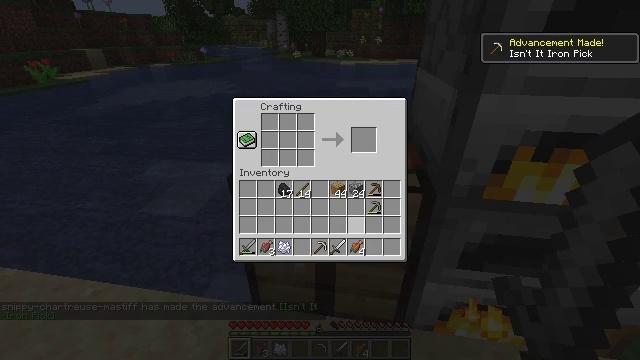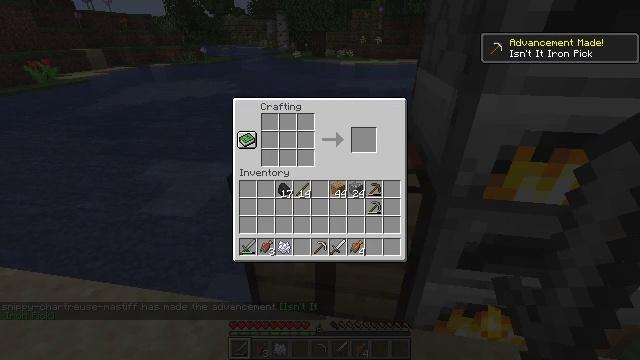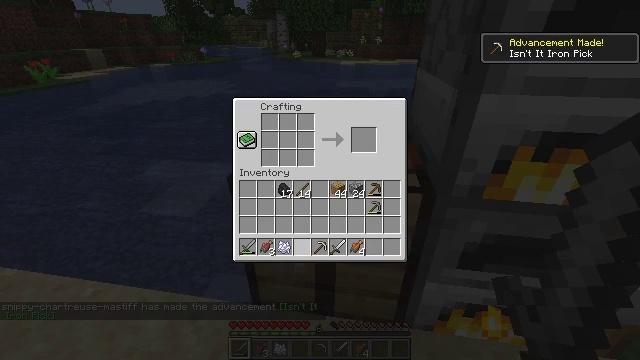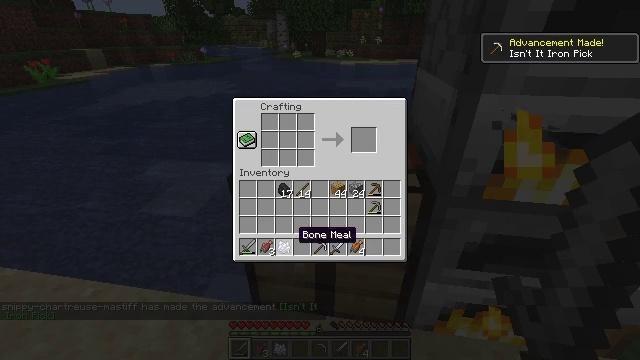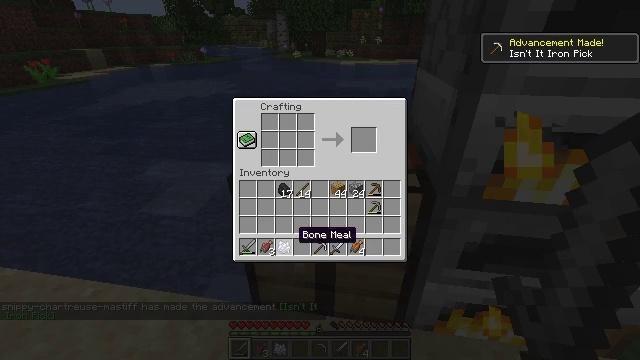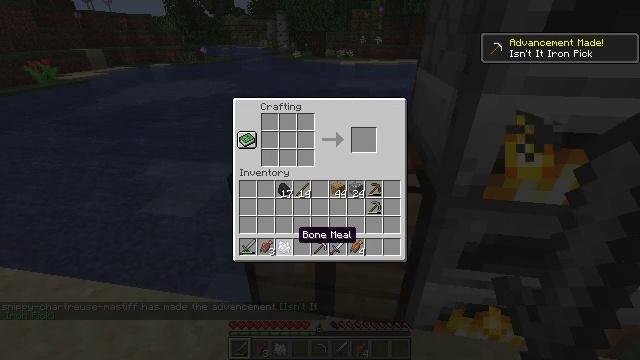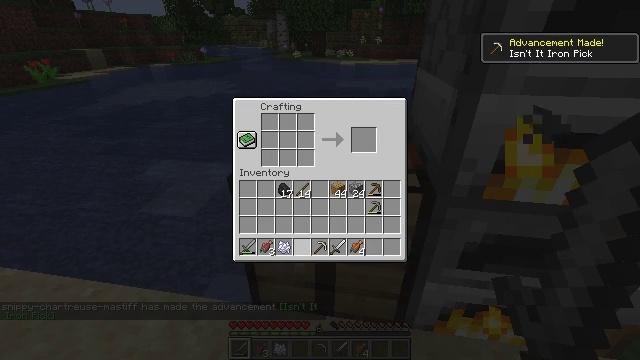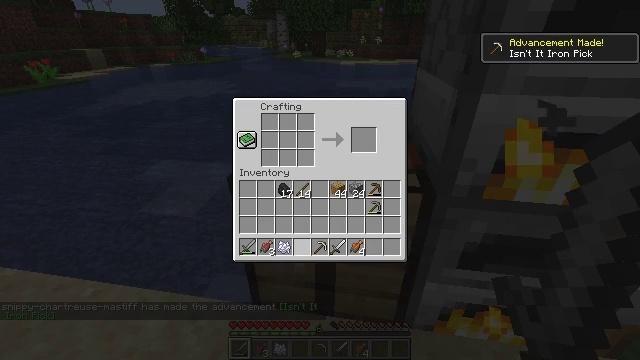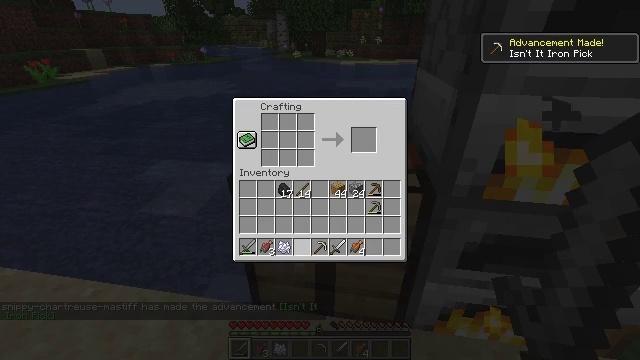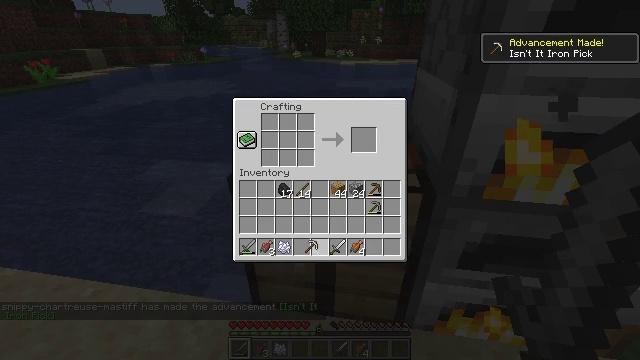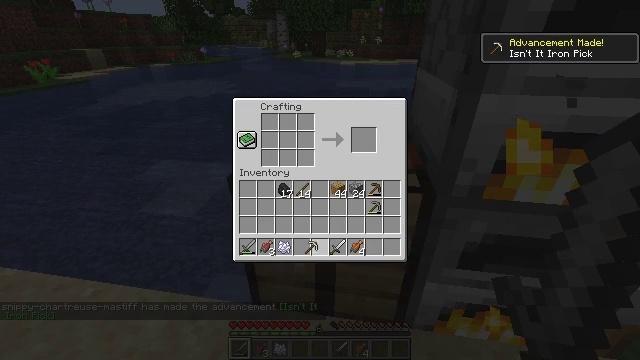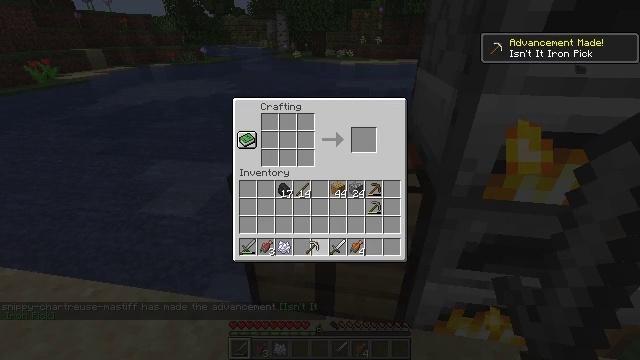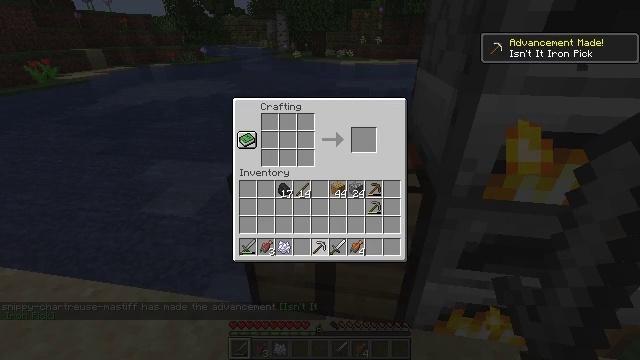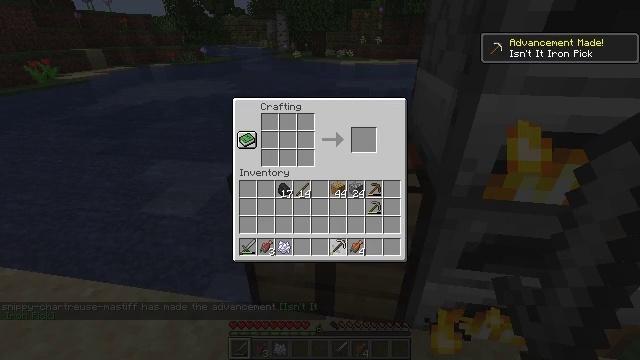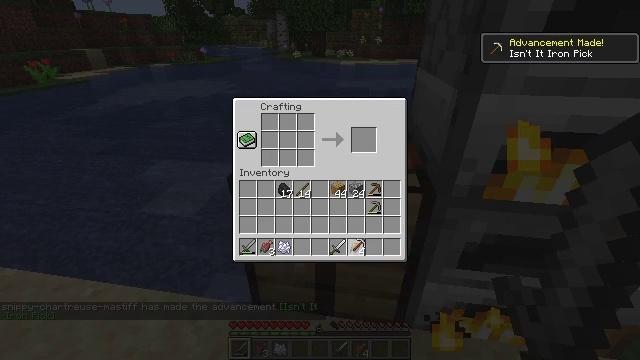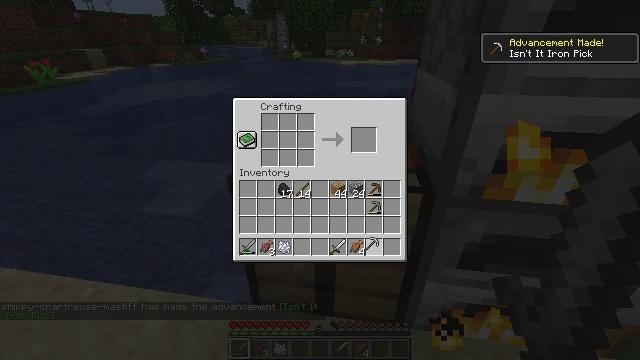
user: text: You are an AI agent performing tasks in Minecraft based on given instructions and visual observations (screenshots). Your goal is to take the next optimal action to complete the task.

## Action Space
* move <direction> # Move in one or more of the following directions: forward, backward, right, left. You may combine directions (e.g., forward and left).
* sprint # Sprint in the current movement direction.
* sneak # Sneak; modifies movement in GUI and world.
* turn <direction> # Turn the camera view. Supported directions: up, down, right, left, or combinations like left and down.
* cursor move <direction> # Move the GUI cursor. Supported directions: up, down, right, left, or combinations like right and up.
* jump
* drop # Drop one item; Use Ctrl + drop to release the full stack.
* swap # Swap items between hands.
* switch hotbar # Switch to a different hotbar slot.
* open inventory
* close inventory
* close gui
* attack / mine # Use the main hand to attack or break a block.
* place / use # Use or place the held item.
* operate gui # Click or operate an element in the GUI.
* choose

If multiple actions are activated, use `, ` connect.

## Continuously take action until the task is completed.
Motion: motion action
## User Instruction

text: Hunt fish.
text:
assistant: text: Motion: cursor move left and down
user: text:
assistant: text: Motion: cursor move left
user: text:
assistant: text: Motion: cursor move left
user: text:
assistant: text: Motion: no_op
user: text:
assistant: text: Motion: no_op
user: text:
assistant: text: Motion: no_op
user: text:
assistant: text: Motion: cursor move right
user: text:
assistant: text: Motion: cursor move right
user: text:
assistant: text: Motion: operate gui
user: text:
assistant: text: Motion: operate gui
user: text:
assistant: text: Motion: operate gui
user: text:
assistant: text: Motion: cursor move right
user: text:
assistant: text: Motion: cursor move right
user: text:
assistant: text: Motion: cursor move right
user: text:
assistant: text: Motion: cursor move right
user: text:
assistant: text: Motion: no_op
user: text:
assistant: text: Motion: no_op
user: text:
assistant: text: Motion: no_op
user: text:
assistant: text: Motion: no_op
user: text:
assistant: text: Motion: no_op
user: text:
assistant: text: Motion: no_op
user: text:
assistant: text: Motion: operate gui
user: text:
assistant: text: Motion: operate gui
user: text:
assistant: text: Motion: operate gui
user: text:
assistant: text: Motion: operate gui
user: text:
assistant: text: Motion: cursor move left
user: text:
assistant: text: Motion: cursor move left
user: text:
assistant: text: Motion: cursor move left
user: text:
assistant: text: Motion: no_op
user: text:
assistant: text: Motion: no_op